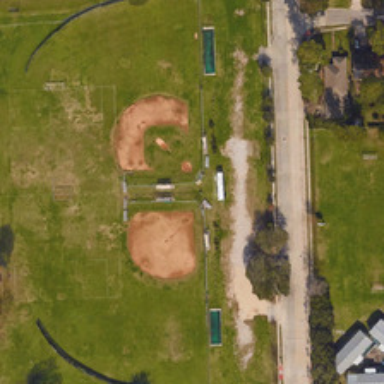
There are two small basefields next to a football fields and a straight road .